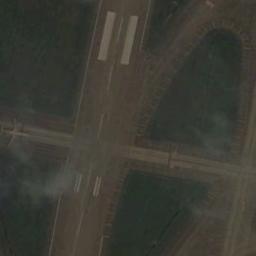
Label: runway